RGB frame:
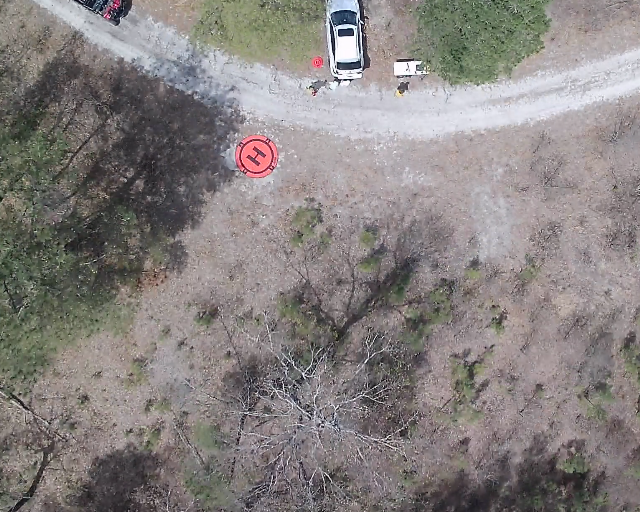
Thermal frame:
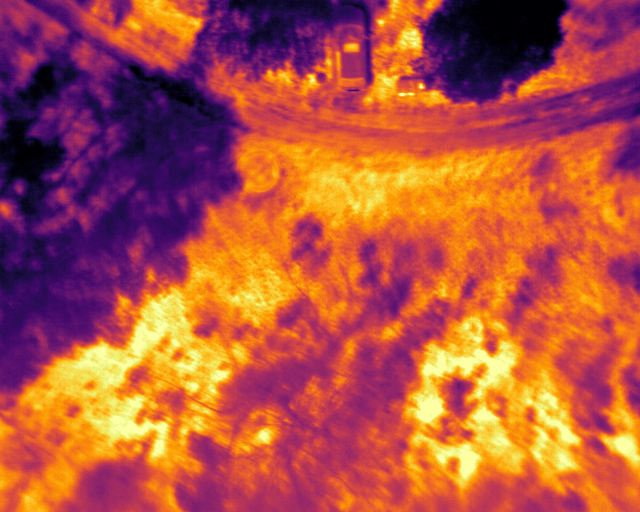
Captured: 2026-02-26 02:26:46
Pixels at or above 80 °C: 0 (fraction of frame: 0)